Question: Is it possible that using the SiteMap to change the name of the Opportunity button that appears in the Sales navigation pane to any custom name instead of "Opportunities" ? Or this is a fixed name based on the name of the entity ?

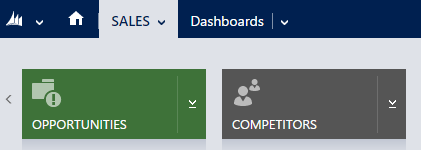
Answer: The easiest way to do this is to change the display name of the opportunity entity.